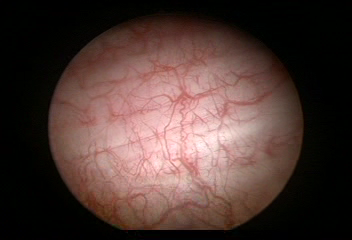
Modality: WLC
Class: Normal mucosa
Bladder cancer association: No